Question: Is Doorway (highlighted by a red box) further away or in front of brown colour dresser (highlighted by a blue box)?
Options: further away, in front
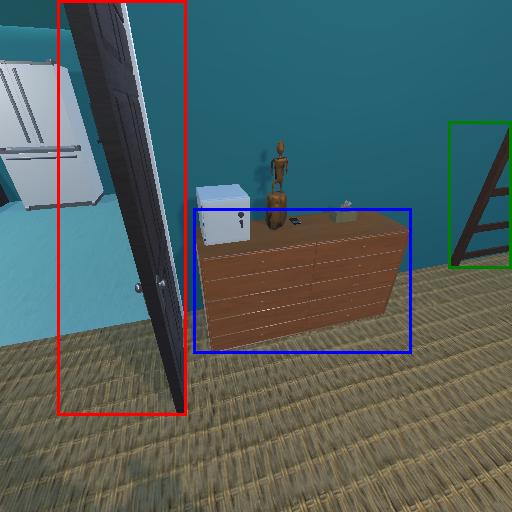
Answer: further away